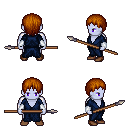
a pixel art fantasy rpg character, male body template, dark elf, purple skin, blue robe, red pants, brunette plain hairstyle, white cloth bracers, brown shoes, spear, four views (front, back, left, right), 2x2 character sprite sheet, small pixel art, hard edges, no anti-aliasing